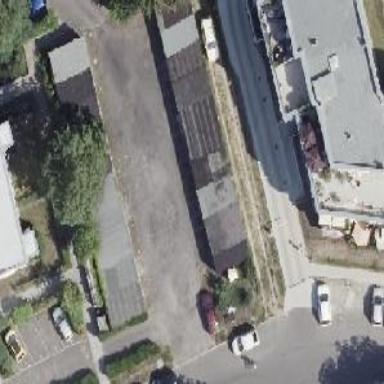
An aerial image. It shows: Group of garages.